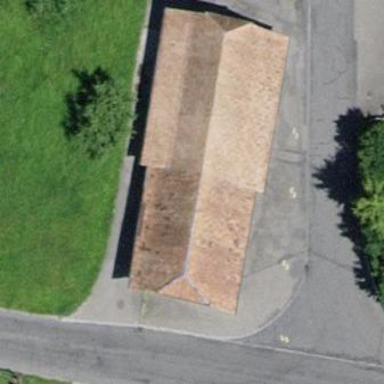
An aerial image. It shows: Warehouse building.